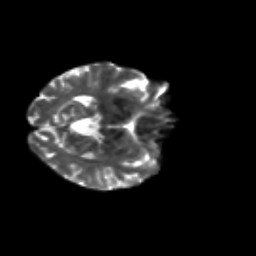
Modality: T2w
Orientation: axial
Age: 49
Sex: female
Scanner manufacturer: siemens
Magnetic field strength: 3 T
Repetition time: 4.71 s
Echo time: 0.0906 s